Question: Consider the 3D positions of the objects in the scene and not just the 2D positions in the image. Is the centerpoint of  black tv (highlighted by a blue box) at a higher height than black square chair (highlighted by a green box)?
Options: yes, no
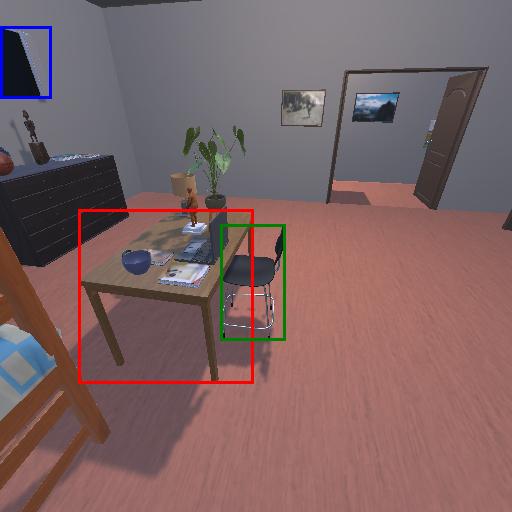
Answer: yes